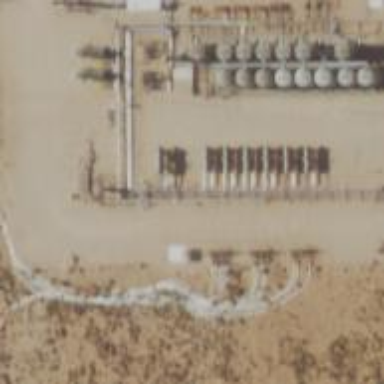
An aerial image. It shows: Petroleum well.